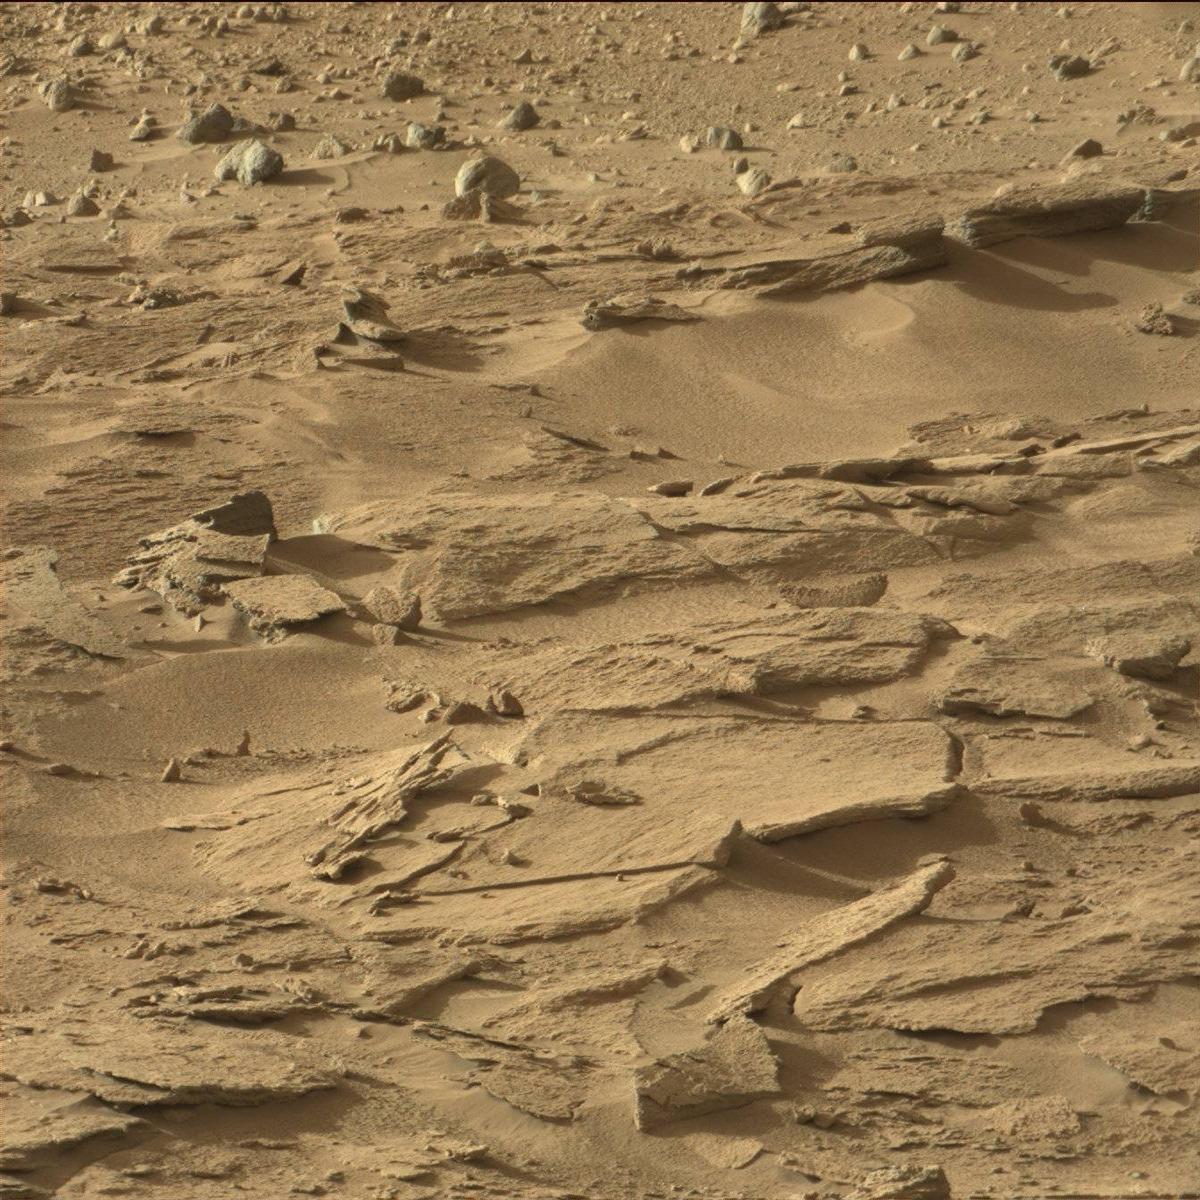
Terrain classes present: Bedrock, Sand / Soil